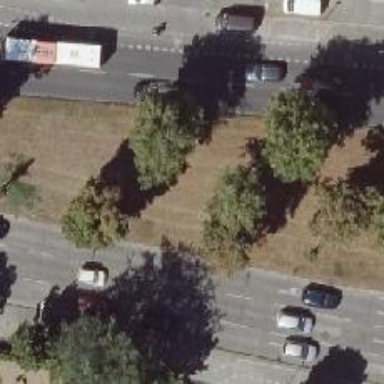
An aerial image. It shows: Beautiful avenue lined with deciduous broadleaved trees.